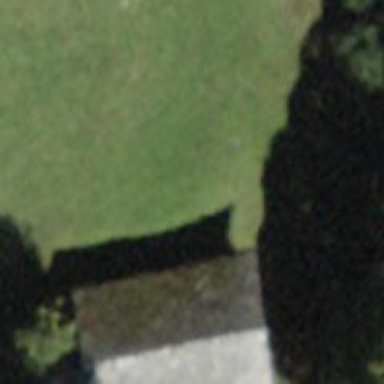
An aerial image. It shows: Barn.